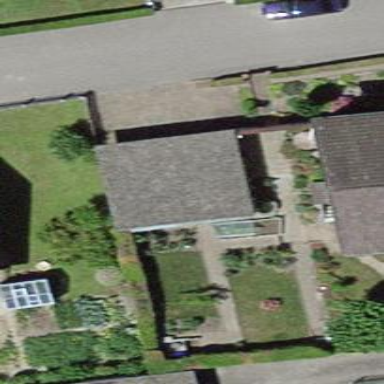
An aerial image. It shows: Group of garages.